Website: apple
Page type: payment
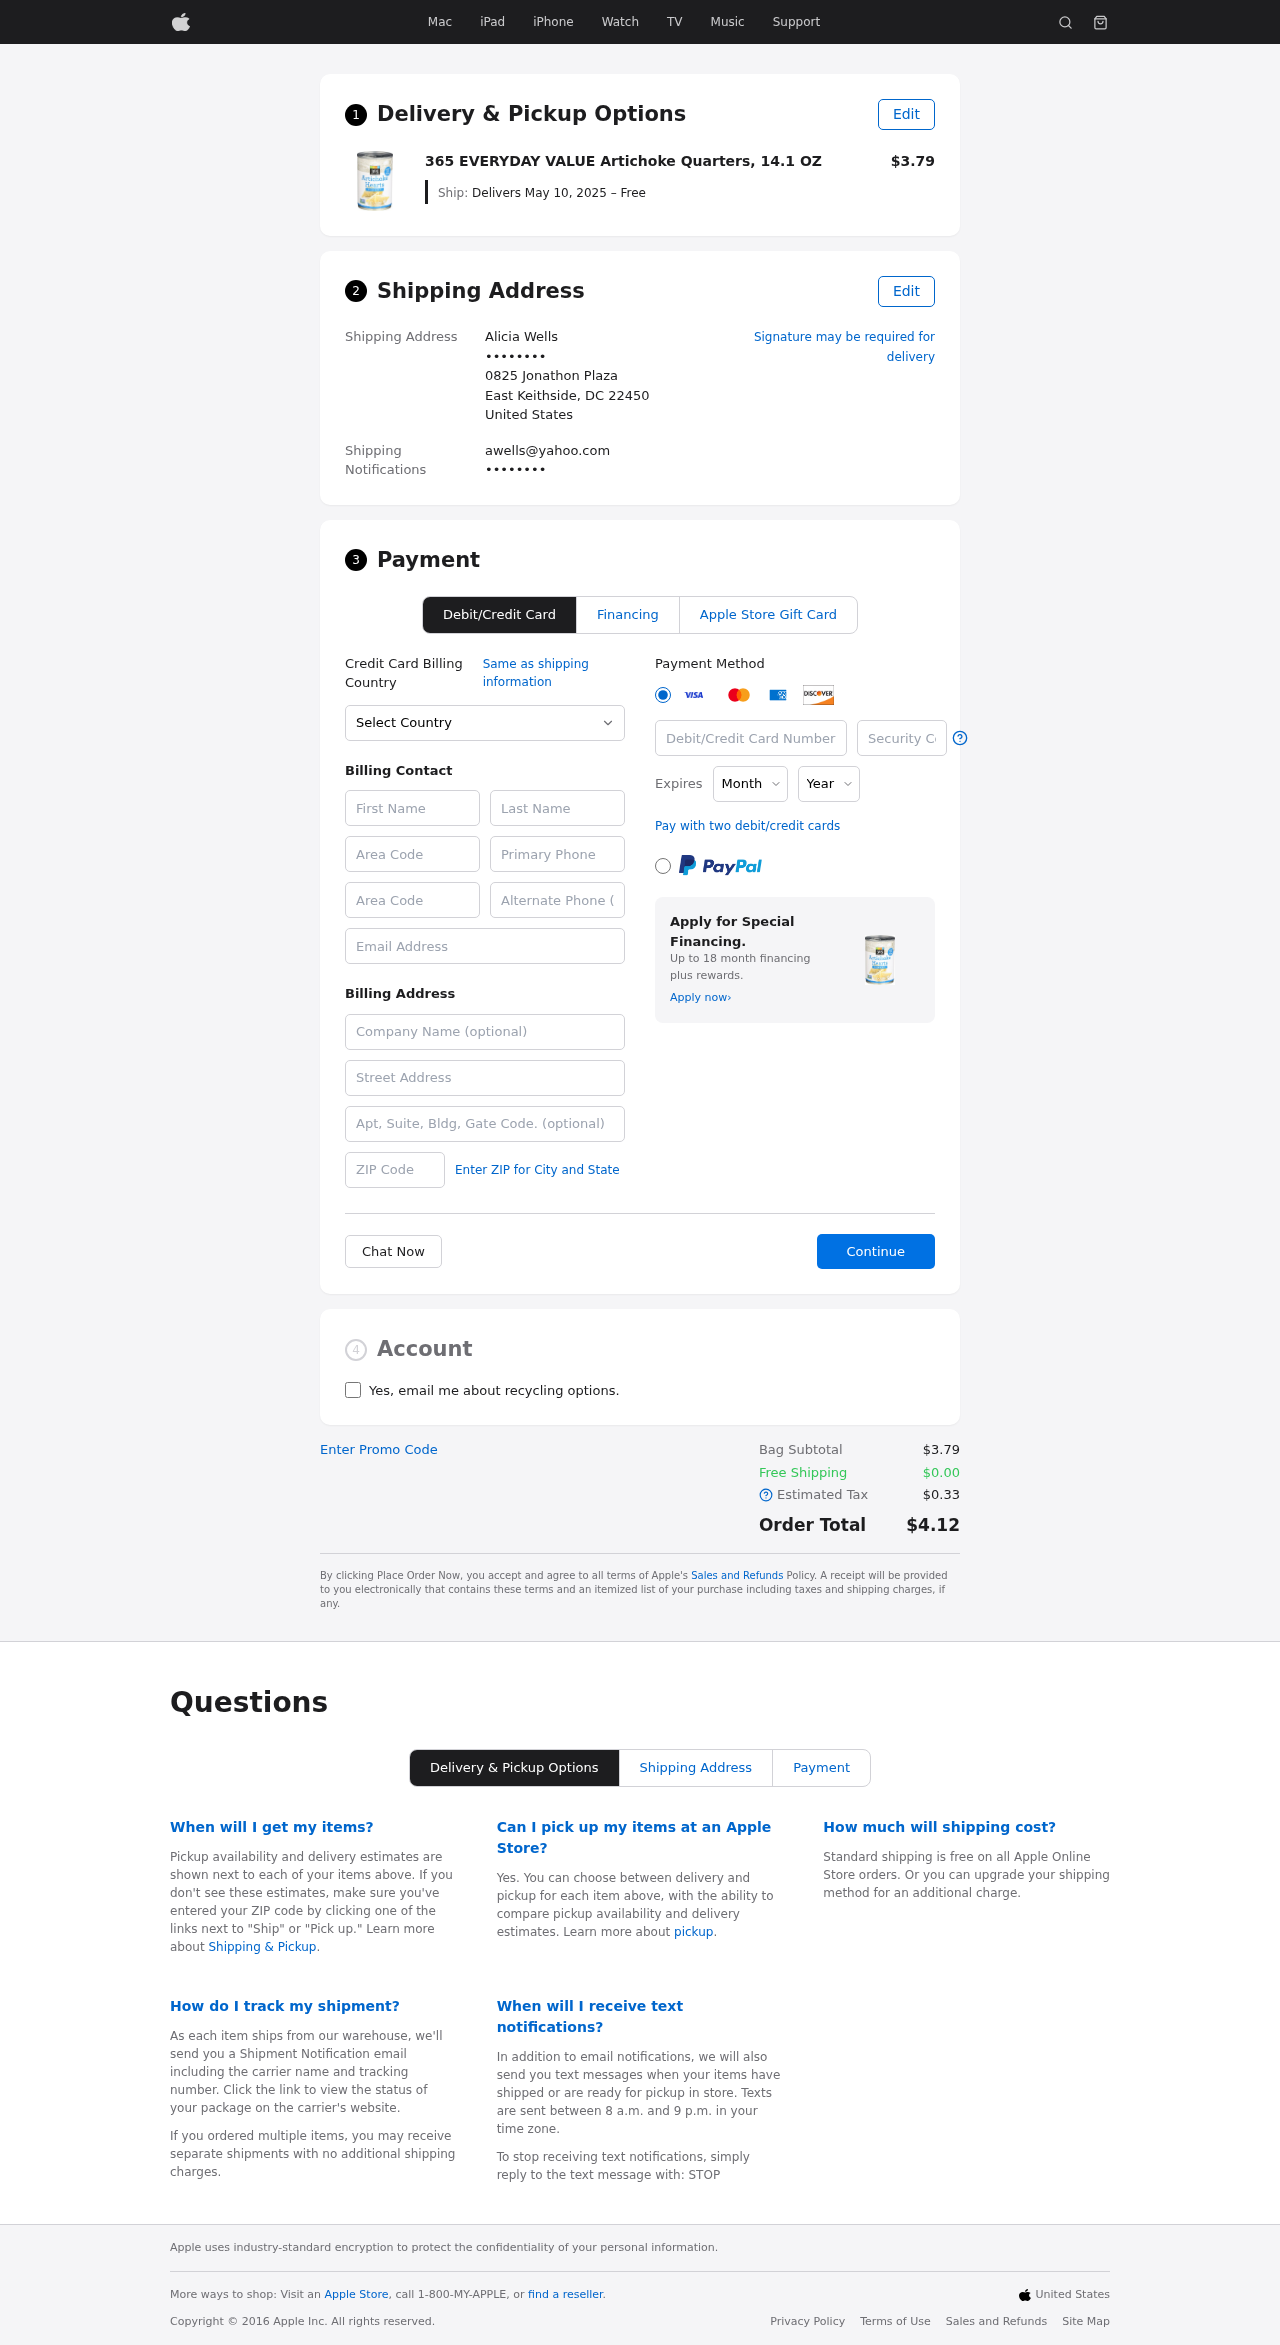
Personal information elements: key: PII_CARD_CVV
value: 6591
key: PII_CARD_EXPIRY_MONTH
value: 06
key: PII_CARD_EXPIRY_YEAR
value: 28
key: PII_CARD_NUMBER
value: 3472 8661 9526 061
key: PII_CITY_STATE_ZIP
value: East Keithside, DC 22450
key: PII_COUNTRY
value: United States
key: PII_EMAIL
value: awells@yahoo.com
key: PII_EMAIL2
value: awells@yahoo.com
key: PII_FIRSTNAME
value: Alicia
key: PII_FULLNAME
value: Alicia Wells
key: PII_LASTNAME
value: Wells
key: PII_PHONE3
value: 3892020367
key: PII_PHONE_ALT
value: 7034886848
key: PII_PHONE_ALT_AREA
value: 703
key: PII_PHONE_AREA
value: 389
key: PII_SECURITY_CODE
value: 42657
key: PII_STREET
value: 0825 Jonathon Plaza
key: PII_PHONE
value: ••••••••
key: PII_PHONE2
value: ••••••••
Product elements: key: PRODUCT1_NAME
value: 365 EVERYDAY VALUE Artichoke Quarters, 14.1 OZ
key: PRODUCT1_PRICE
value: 3.79
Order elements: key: ORDER_DELIVERY_DATE
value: Delivers May 10, 2025 – Free
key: ORDER_SUBTOTAL
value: $3.79
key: ORDER_SHIPPING_COST
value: $0.00
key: ORDER_TAX
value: $0.33
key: ORDER_TOTAL
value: $4.12